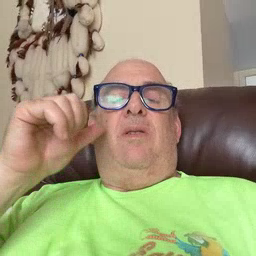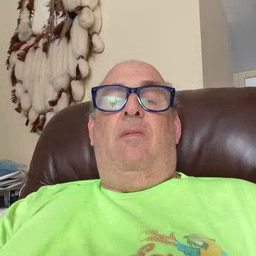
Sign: yesterday